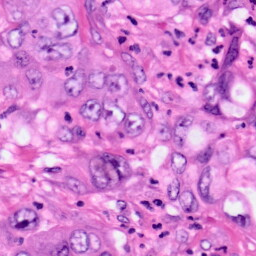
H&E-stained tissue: Pancreatic